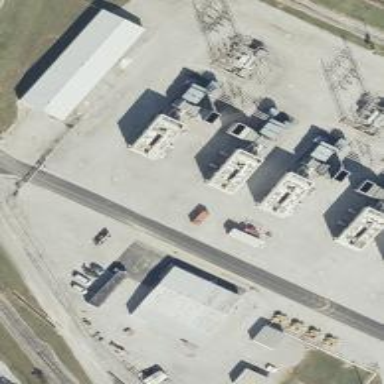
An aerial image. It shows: Gas turbine generator is in use.